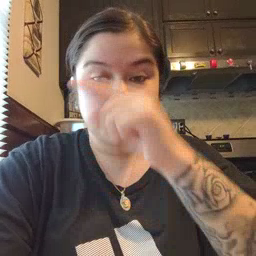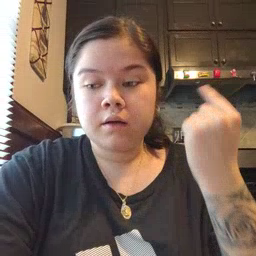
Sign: black